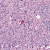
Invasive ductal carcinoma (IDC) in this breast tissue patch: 1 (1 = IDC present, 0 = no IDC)